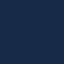
Land use / land cover: SeaLake